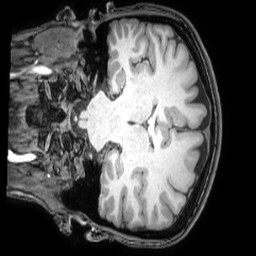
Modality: T1w
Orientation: coronal
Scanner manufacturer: philips
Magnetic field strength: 3 T
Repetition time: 0.008 s
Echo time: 0.0035 s